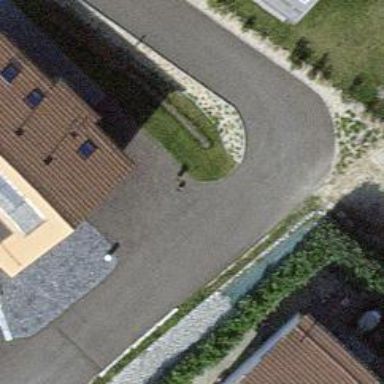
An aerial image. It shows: Alleyway designated as service road.